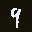
Label: 9